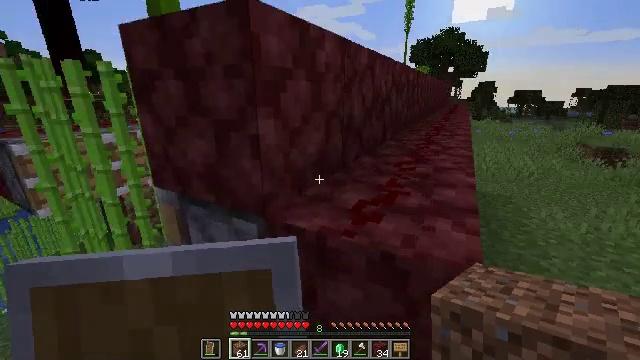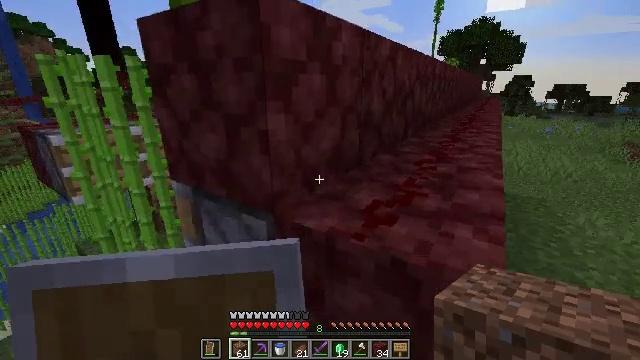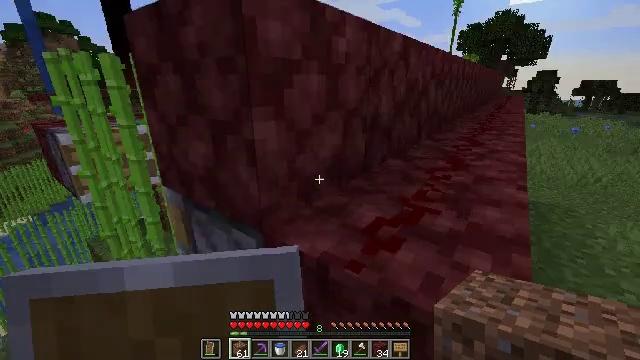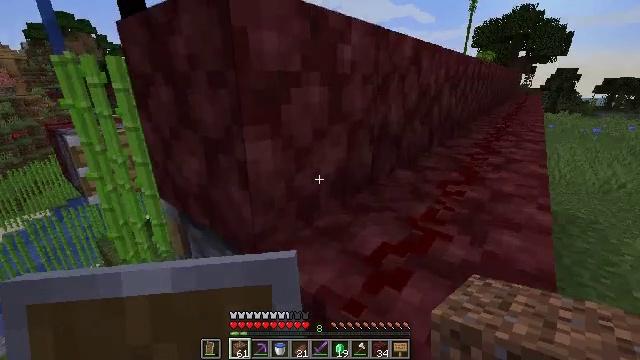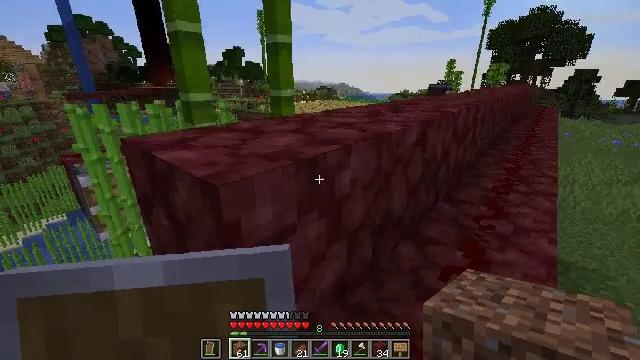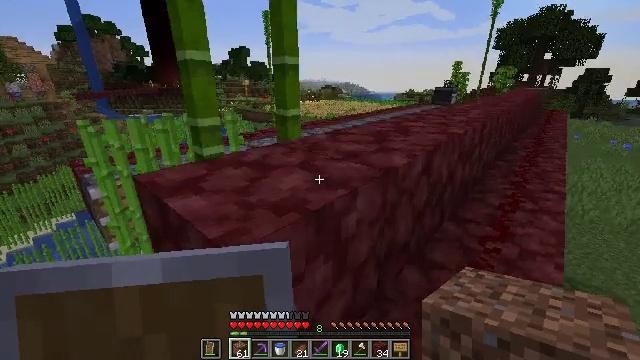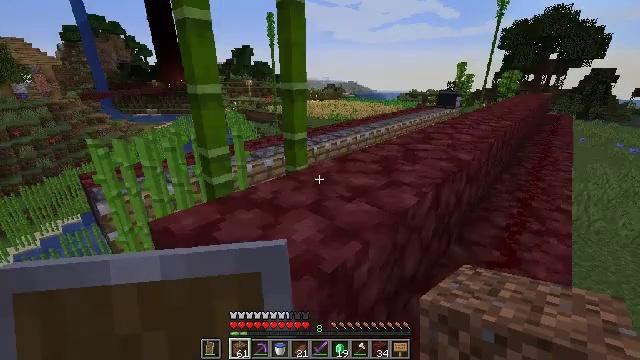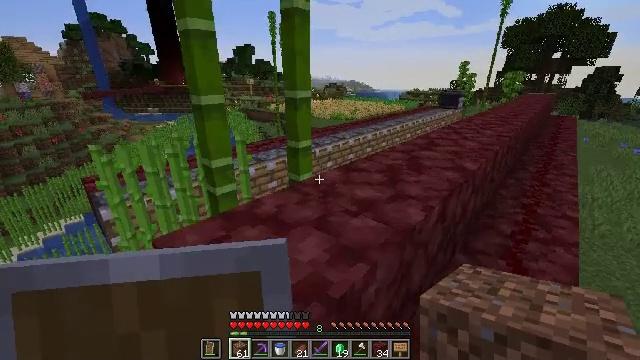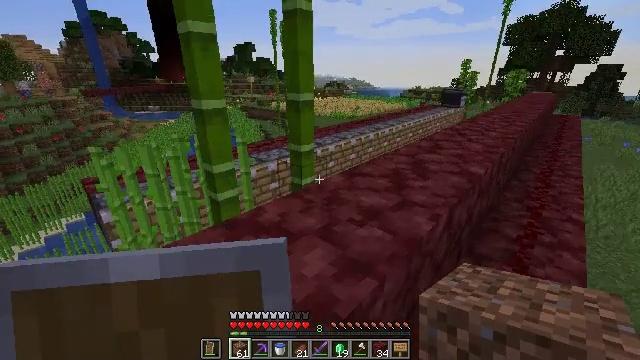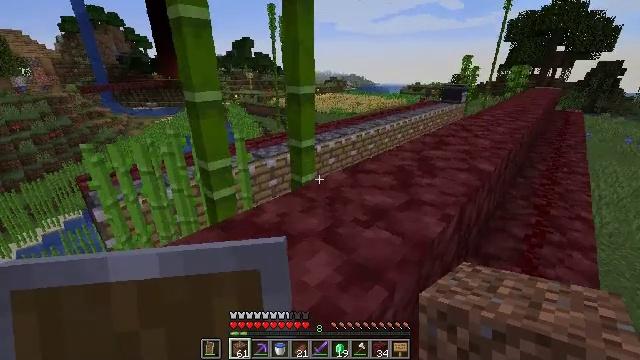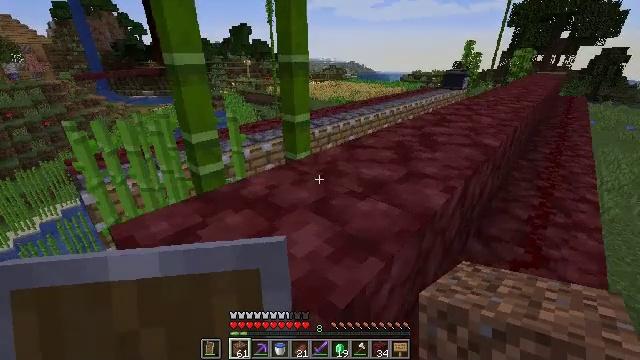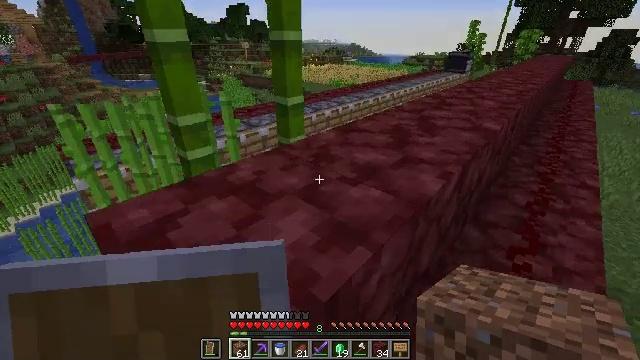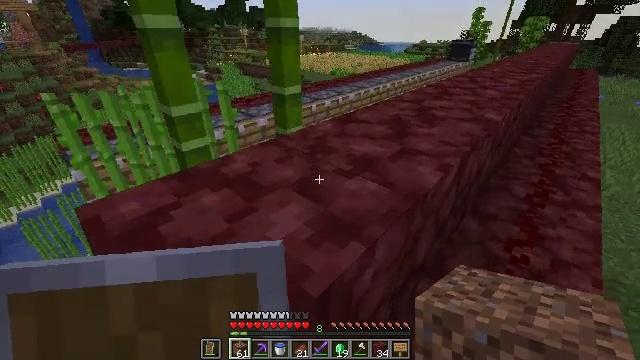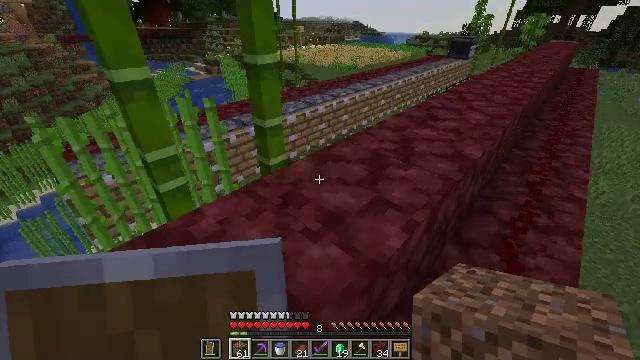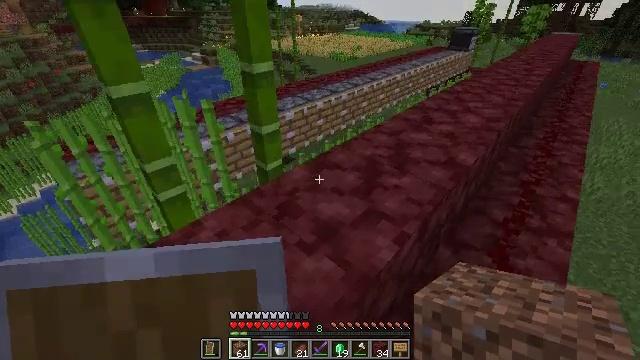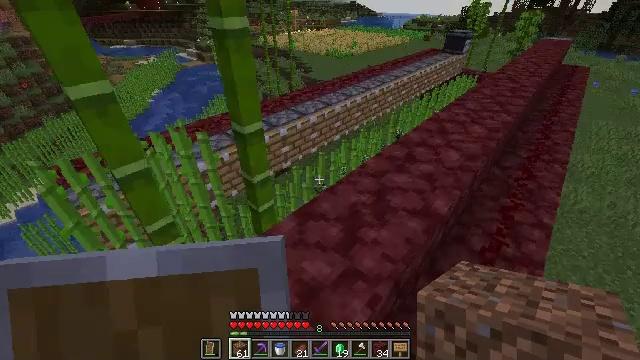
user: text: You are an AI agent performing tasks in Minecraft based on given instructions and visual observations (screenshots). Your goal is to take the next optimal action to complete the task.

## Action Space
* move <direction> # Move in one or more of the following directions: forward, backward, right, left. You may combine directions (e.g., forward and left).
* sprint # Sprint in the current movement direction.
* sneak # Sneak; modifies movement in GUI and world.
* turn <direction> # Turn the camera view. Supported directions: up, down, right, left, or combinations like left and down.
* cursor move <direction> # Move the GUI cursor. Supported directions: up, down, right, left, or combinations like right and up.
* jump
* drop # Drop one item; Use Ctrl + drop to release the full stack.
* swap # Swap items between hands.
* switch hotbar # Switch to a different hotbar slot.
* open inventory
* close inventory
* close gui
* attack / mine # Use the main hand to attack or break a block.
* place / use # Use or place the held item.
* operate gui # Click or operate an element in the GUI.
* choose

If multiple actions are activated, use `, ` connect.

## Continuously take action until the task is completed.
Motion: motion action
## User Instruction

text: Harvest bamboo from the farm.
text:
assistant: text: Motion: move forward, turn left and down
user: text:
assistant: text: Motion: move forward, turn left
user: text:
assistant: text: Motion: move forward, turn left, jump
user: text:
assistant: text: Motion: move forward, turn left, jump
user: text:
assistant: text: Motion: move forward, turn left, jump
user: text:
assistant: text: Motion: move forward, jump
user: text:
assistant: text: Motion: move forward
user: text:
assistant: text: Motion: move forward
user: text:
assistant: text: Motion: move forward
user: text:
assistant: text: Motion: move forward, turn down
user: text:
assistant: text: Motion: move forward, turn down
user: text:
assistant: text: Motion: move forward, turn down
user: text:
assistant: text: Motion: move forward, turn down, jump
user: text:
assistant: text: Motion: move forward, turn down, jump
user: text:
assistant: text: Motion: move forward, turn down, jump
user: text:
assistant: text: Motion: move forward, turn right and down, jump
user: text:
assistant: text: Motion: move forward, jump
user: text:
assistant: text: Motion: move forward and move left, jump
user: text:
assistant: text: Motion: move forward and move left, turn right
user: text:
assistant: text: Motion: move forward and move left, turn right
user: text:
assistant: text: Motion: move forward and move left, turn right
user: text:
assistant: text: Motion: turn right
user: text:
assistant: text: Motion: turn right
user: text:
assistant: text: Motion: turn right
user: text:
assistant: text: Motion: turn right
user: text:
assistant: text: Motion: turn right
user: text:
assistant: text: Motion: no_op
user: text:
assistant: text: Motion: no_op
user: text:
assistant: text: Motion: no_op
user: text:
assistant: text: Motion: no_op